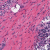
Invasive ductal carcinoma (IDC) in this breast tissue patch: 0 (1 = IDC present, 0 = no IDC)